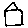
Label: house